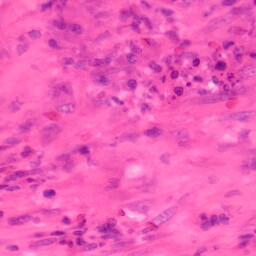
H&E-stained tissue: Colon